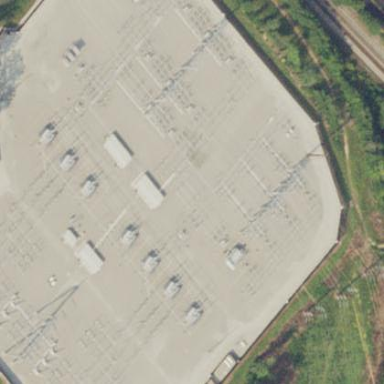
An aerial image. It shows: Power substation with transmission level designation. It is enclosed by fence.